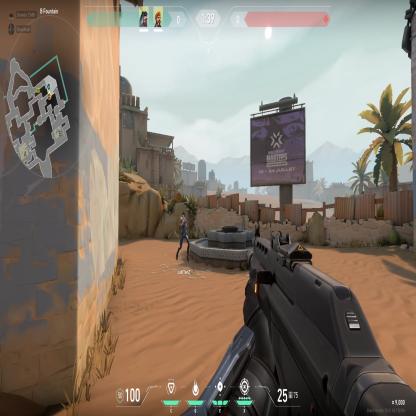
Label: teammate